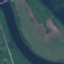
Label: River